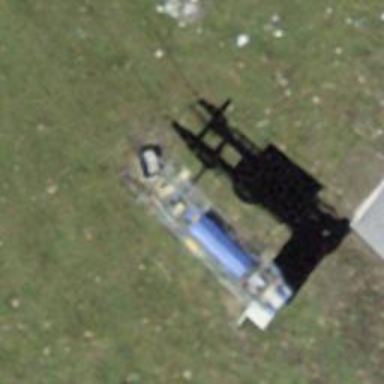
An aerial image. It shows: Aerialway station.